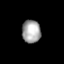
Tissue: skin
Cell type: Epithelial cells
Senescence score: 0.2181
Nuclear area (px): 419
Mean DAPI intensity: 165.831